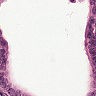
Metastatic tissue present: yes